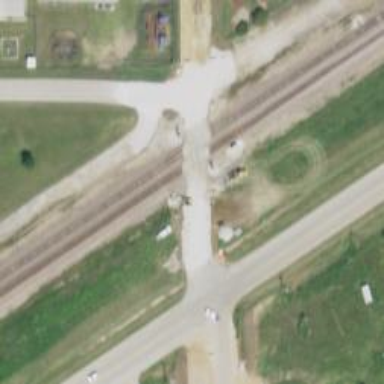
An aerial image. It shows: Level crossing along the railway.